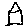
Label: house